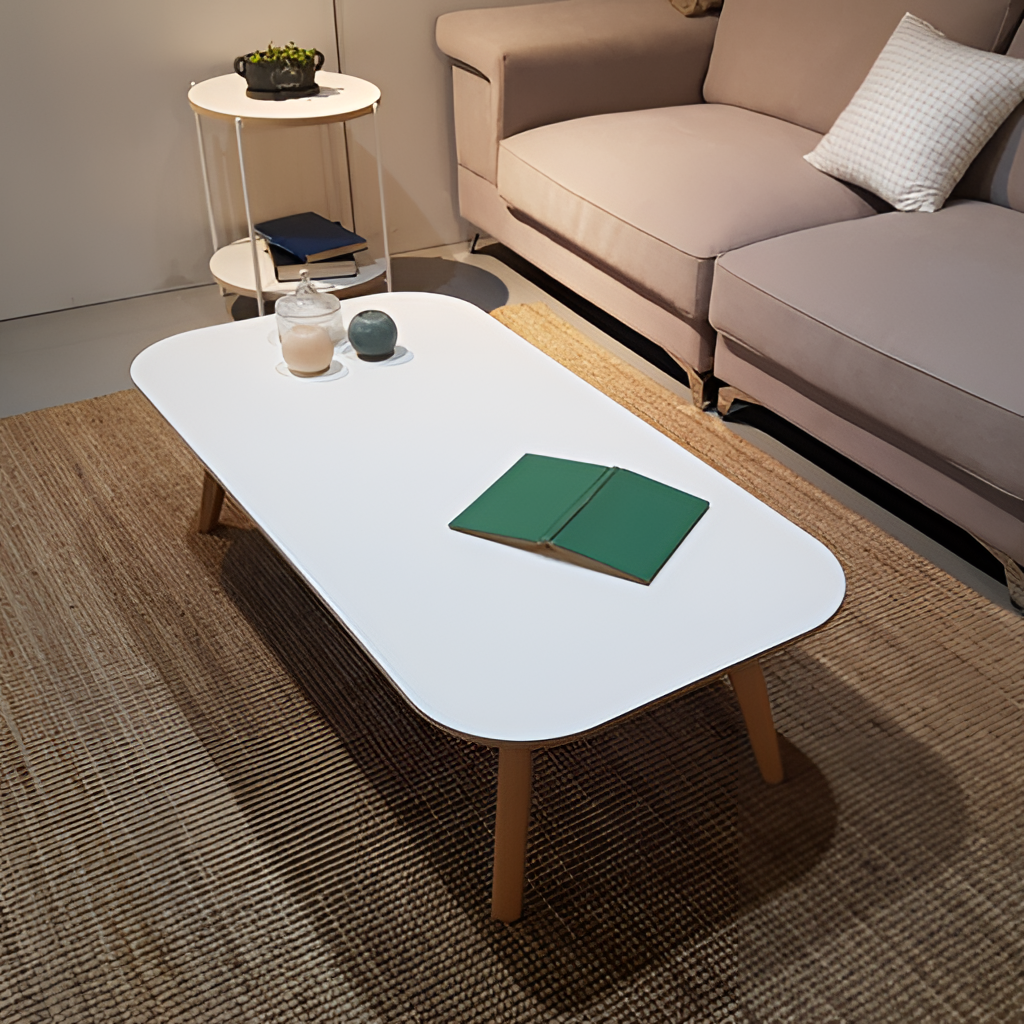
fabric sectional sofa, living room, brown jute flooring, with woven pattern, paint wallpaper, with solid pattern, contemporary